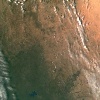
Label: land